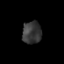
Tissue: prostate
Cell type: T cells
Senescence score: 0.3252
Nuclear area (px): 421
Mean DAPI intensity: 55.682